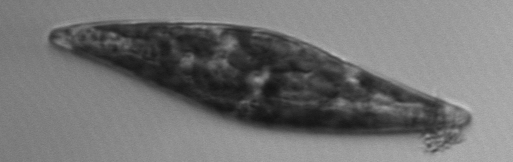
Label: Pleurosigma